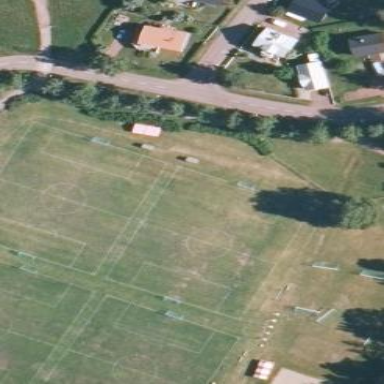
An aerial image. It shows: Grass pitch used for soccer.